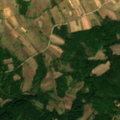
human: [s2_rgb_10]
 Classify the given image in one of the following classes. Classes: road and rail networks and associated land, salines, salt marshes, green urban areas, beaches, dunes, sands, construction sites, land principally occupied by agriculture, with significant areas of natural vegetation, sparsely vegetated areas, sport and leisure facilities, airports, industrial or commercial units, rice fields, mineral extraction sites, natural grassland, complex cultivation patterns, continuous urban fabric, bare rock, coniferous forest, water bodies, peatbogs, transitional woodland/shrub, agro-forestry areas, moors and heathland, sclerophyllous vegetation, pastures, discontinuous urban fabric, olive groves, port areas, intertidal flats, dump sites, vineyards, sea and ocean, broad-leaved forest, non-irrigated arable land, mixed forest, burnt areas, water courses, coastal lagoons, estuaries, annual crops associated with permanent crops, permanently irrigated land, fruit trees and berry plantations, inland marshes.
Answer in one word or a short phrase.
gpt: vineyards, complex cultivation patterns, land principally occupied by agriculture, with significant areas of natural vegetation, broad-leaved forest, transitional woodland/shrub